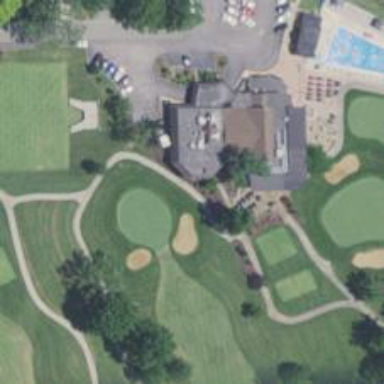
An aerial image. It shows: Golf cartpath that is also road path.